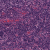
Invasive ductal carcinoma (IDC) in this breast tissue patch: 0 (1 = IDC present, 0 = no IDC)